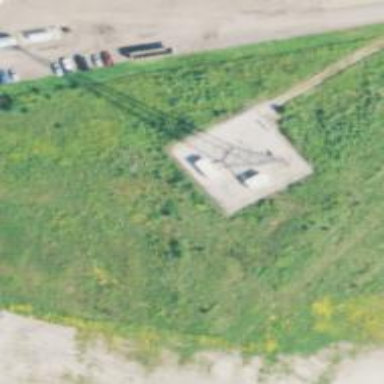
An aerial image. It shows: Man-made mast used for communication purposes.